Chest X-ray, PA view. Patient: 57 years old, sex M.
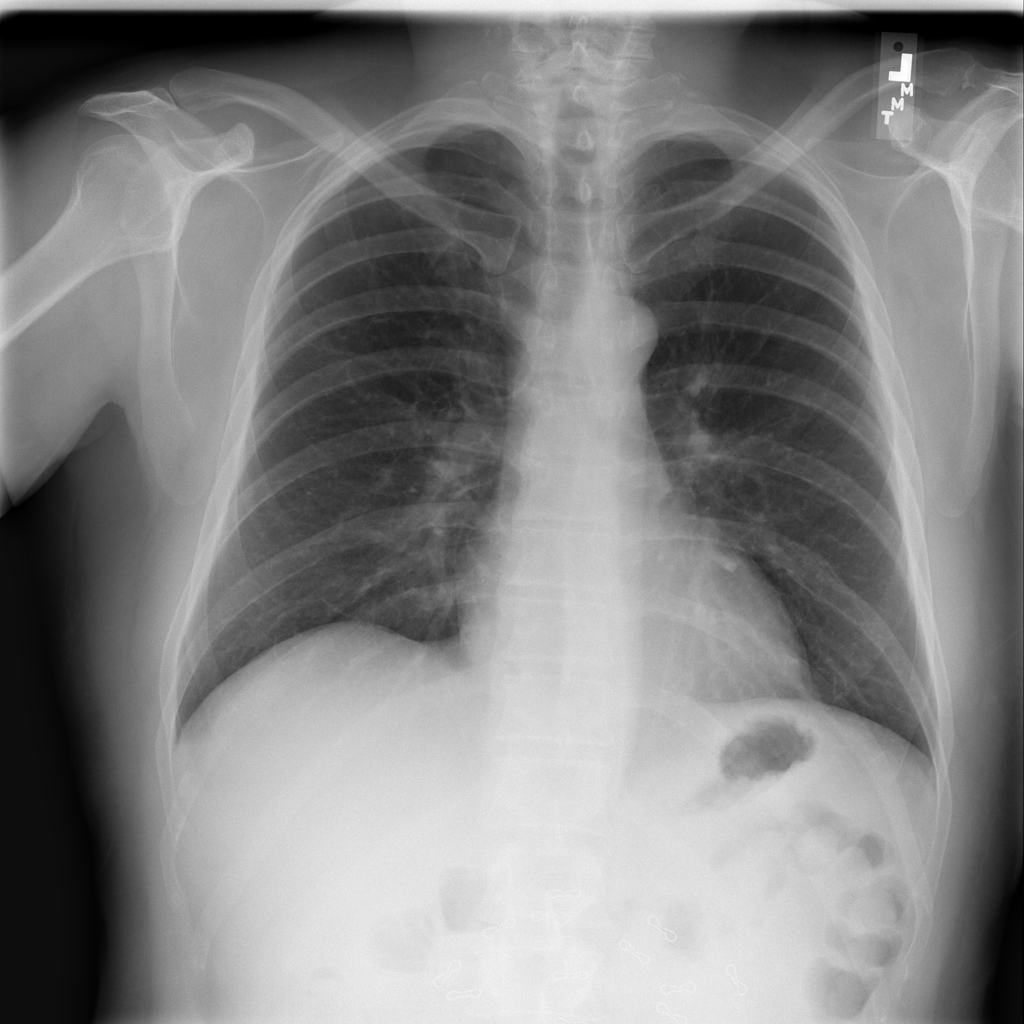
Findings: No Finding